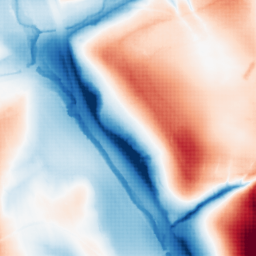
Category: classical
Decomposition family: gaussian_anisotropic
Decomposition parameters: sigma_x: 50
sigma_y: 10
Upsampling method: sinc_blackman
Upsampling parameters: scale: 2
kernel_size: 4
Upsampling scale: 2